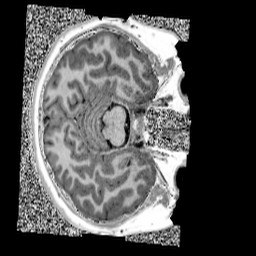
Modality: UNIT1
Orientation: axial
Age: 12
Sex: female
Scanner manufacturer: siemens
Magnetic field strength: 3 T
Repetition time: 4 s
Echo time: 0.00299 s